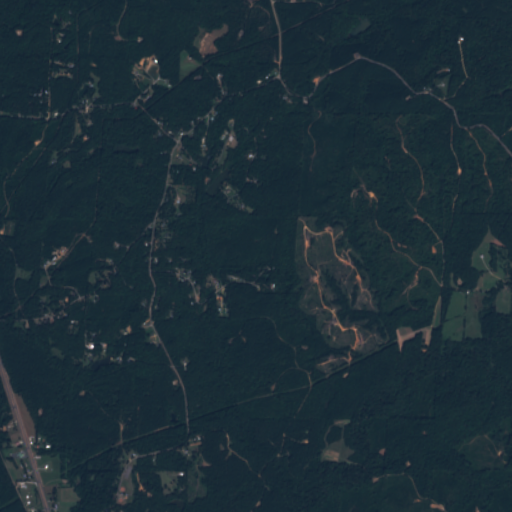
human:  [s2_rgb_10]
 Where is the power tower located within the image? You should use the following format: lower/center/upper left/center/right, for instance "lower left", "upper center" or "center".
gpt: The power tower is located in the lower left of the image.
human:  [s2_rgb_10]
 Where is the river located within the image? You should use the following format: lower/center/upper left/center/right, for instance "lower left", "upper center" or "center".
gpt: The river is located in the lower right of the image.
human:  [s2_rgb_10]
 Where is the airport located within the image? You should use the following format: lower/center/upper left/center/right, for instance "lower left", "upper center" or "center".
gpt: There is no airport in the image.